Question: I am generating a graph using the flot library (v 0.8) which appears to be drawing a line between the starting point and end point of the data series. I cannot seem to figure out why this additional line is being drawn, which you can see here:

I created a <URL>.
Here is the code:
'''
var options = {
series : {
lines: { show: true },
color : "#00E5EE"
},
xaxis: {
mode: "time",
timeformat: "%d %b %h:%M %P",
timezone: "browser",
tickLength: 0
},
yaxis: {
tickLength: 0
},
lines: {
show: true
},
points: {
show: false
},
grid: {
hoverable: true,
borderWidth: 0,
aboveData: true,
},
};
$("#placeholder").empty();
$.plot($("#placeholder"), [data], options);
'''
Here is the data series:
'''
[
[
1372428000000,
0.01745128631591797
],
[
1372428060000,
0.03703117370605469
],
[
1372428120000,
0.32158660888671875
],
[
1372428180000,
0.06702804565429688
],
[
1372428240000,
0.06312179565429688
],
[
1372428360000,
0.030078887939453125
],
[
1372428420000,
0.13084697723388672
],
[
1372428480000,
0.011885643005371094
],
[
1372428540000,
0.09821128845214844
],
[
1372428000000,
0.01745128631591797
],
[
1372428060000,
0.03703117370605469
],
[
1372428120000,
0.32158660888671875
],
[
1372428180000,
0.06702804565429688
],
[
1372428240000,
0.06312179565429688
],
[
1372428360000,
0.030078887939453125
],
[
1372428420000,
0.13084697723388672
],
[
1372428480000,
0.011885643005371094
],
[
1372428540000,
0.09821128845214844
]
]
'''
Also using a little CSS to rotate the xaxis labels:
'''
.xAxis > .tickLabel
{
margin-top:40px;
-moz-transform:rotate(-90deg);
-o-transform:rotate(-90deg);
-webkit-transform:rotate(-90deg);
filter: progid:DXImageTransform.Microsoft.BasicImage(rotation=3);
}
'''
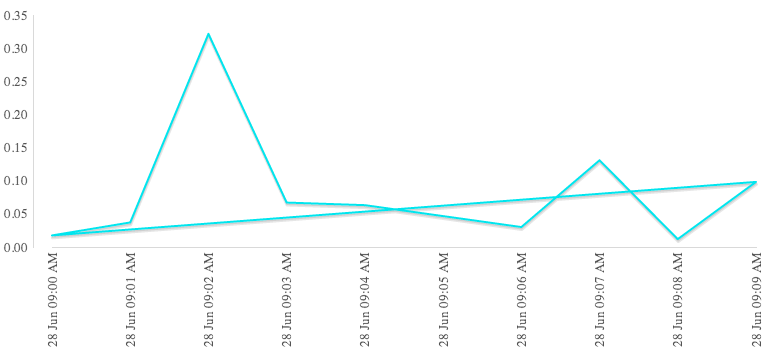
Answer: Your times repeat; the first point - 1372428000000 - repeats ten points later.
When Flot reaches that point in your series, it draws a line to the next point - back at the beginning - and then re-traces the rest of the plot.